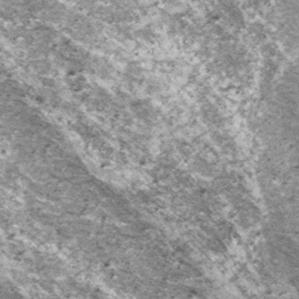
Label: frost